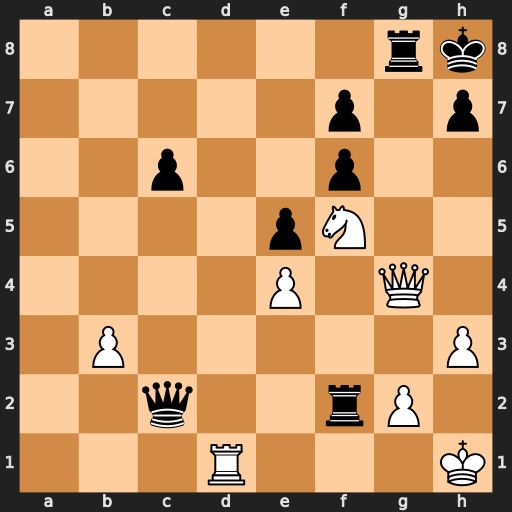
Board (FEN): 6rk/5p1p/2p2p2/4pN2/4P1Q1/1P5P/2q2rP1/3R3K
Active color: w
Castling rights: -
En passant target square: -
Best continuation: Qxg8+ Kxg8 Rd8#